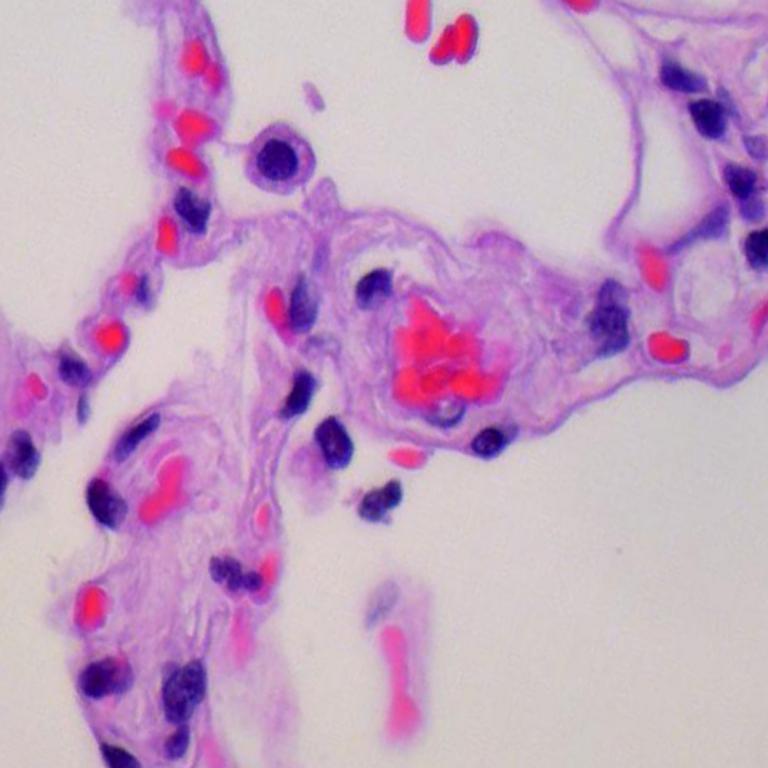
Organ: lung
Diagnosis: benign